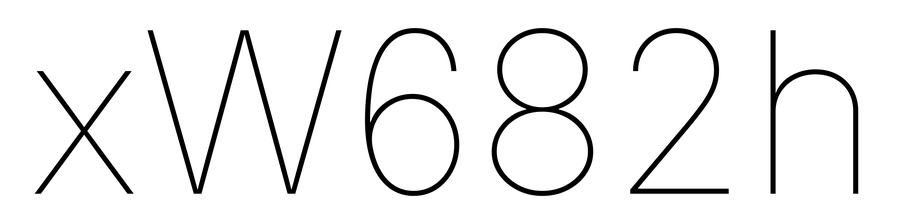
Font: Inter_Thin